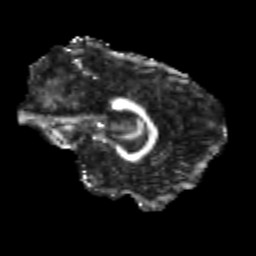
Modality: FA
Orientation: sagittal
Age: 19
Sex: female
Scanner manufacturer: siemens
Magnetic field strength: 3 T
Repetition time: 3.5 s
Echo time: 0.104 s